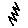
Label: zigzag